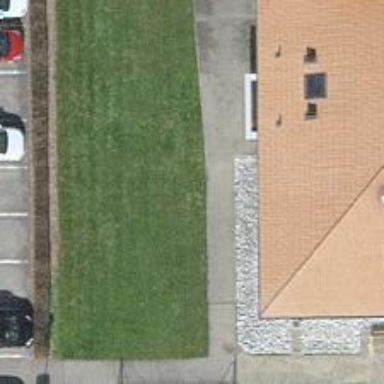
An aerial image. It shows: Path.